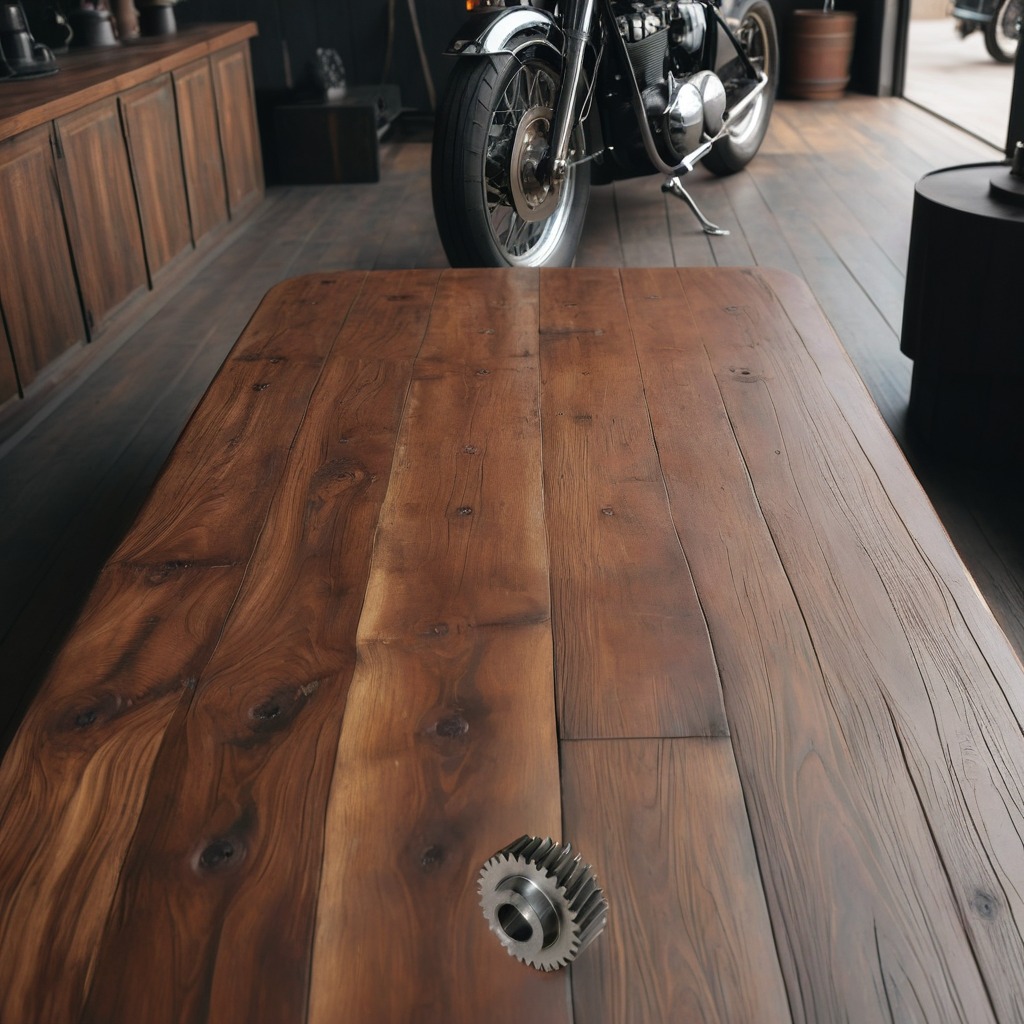
A steel gear with teeth is lying on the wooden table.